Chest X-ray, PA view. Patient: 20 years old, sex F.
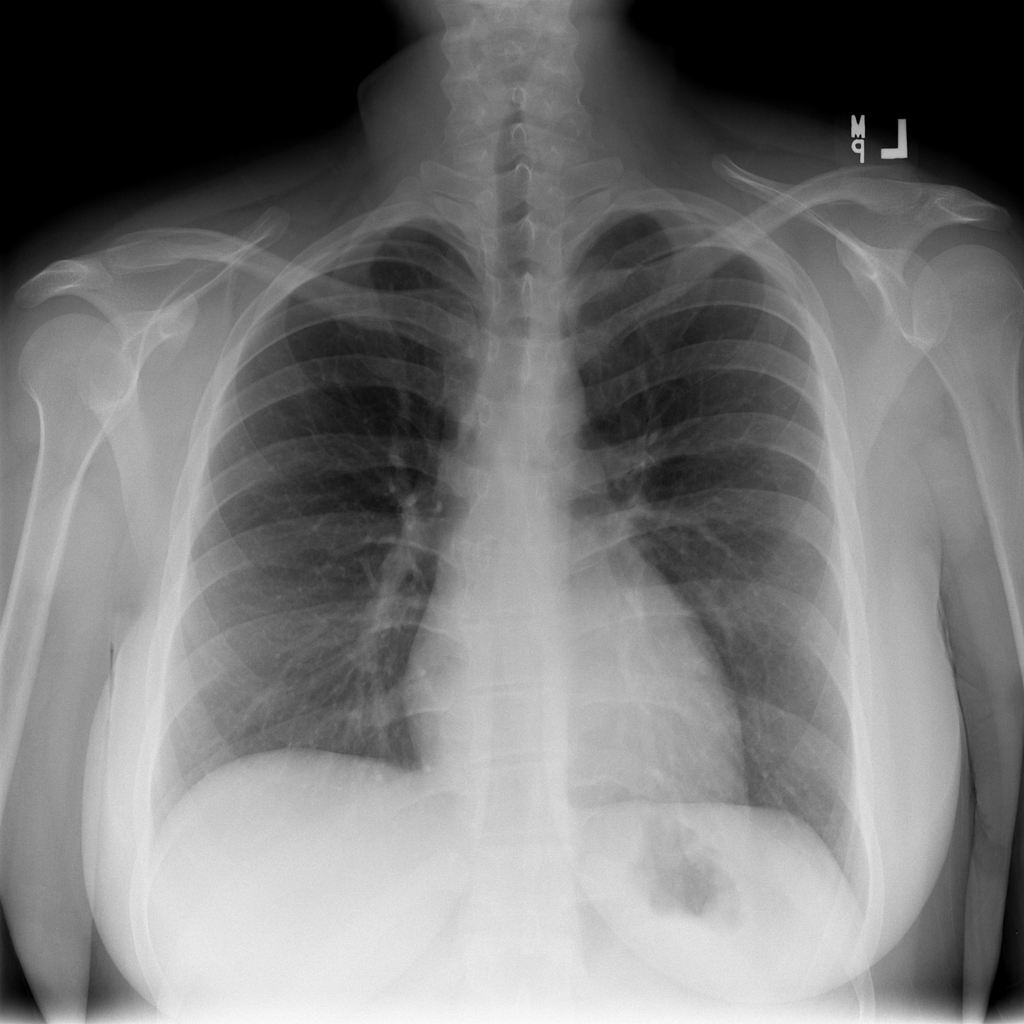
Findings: No Finding